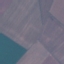
Label: AnnualCrop